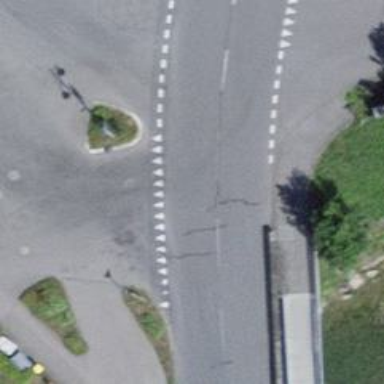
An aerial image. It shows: Primary highway with bridge.